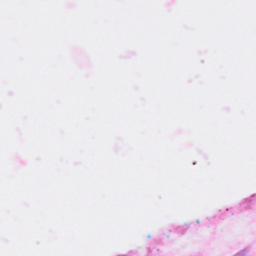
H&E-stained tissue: Breast